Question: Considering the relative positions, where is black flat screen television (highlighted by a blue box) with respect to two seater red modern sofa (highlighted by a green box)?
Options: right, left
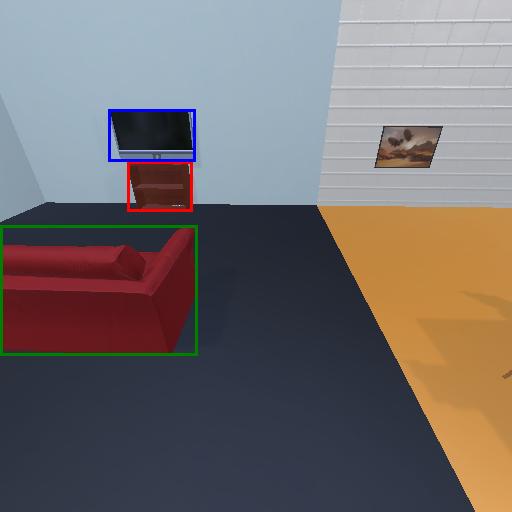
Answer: right